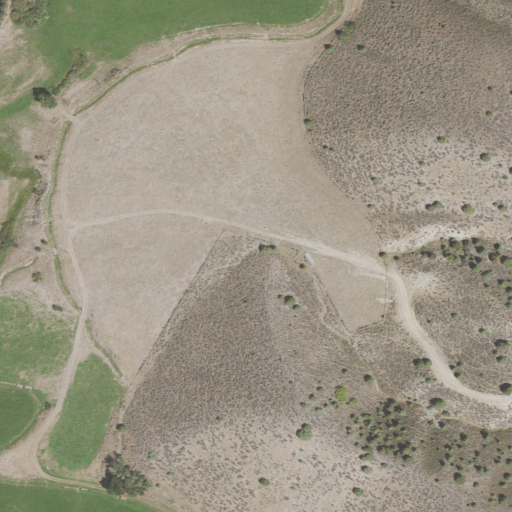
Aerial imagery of valley in Utah named Stokes Canyon containing shrub and pasture